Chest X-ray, AP view. Patient: 61 years old, sex M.
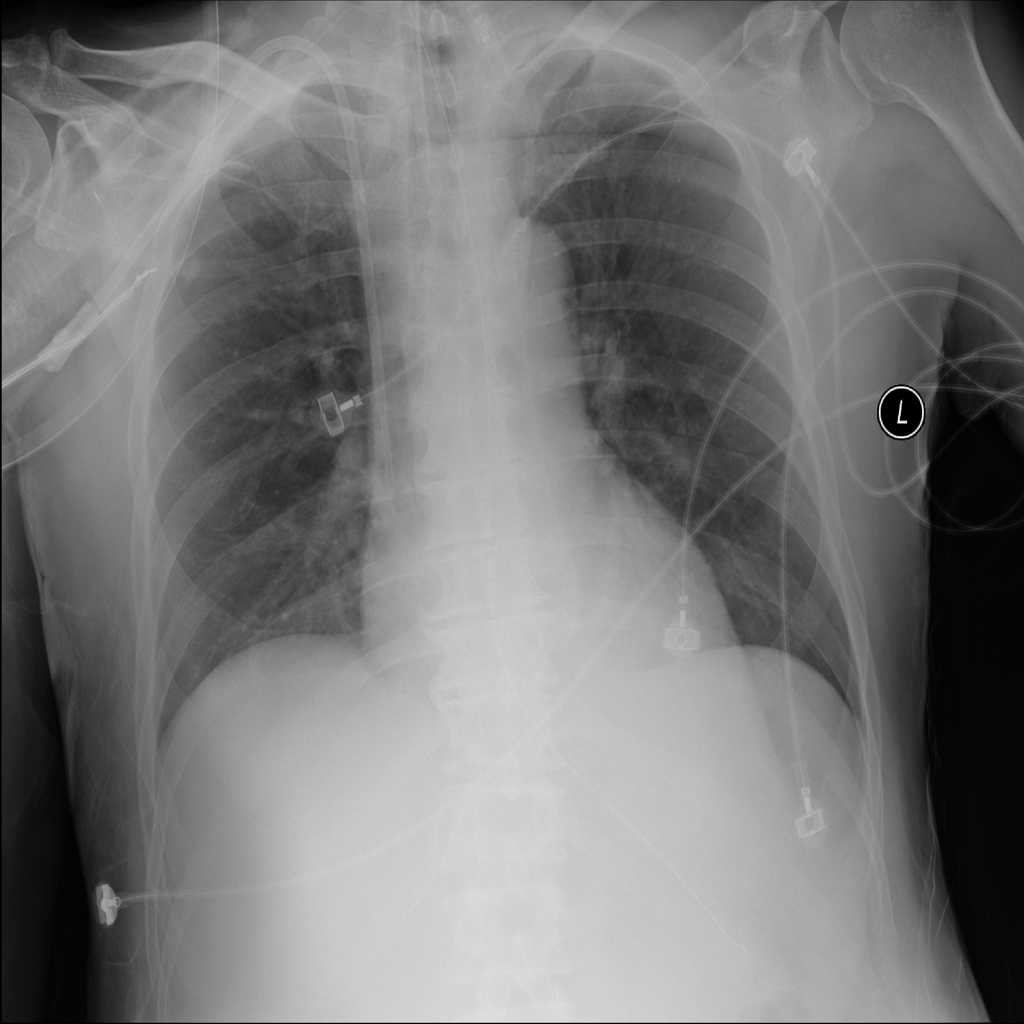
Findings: No Finding